Interaction volume radius: 5 \u00c5
Interaction volume height: 35 \u00c5
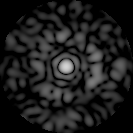
Disorder parameter: 0.8342